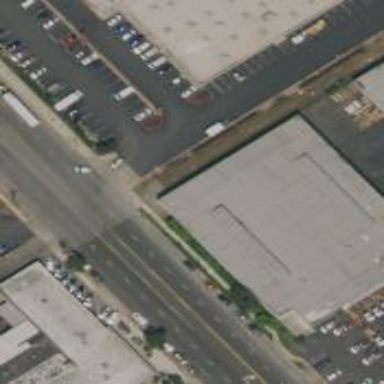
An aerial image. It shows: Warehouse.